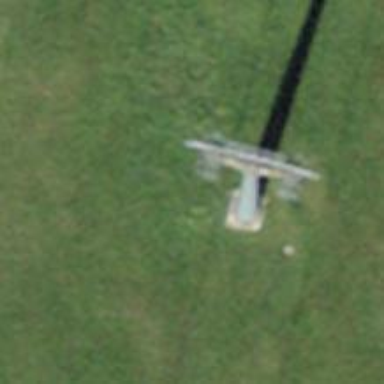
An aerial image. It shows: Pylon used for aerialway.